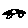
Label: car